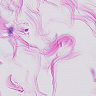
Metastatic tissue present: no